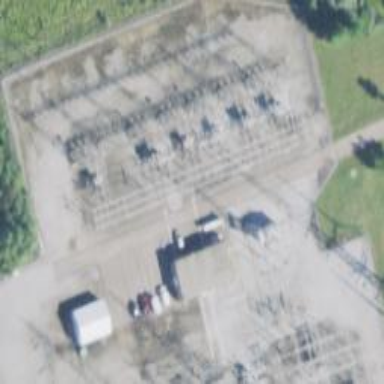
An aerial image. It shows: Switch for power supply.